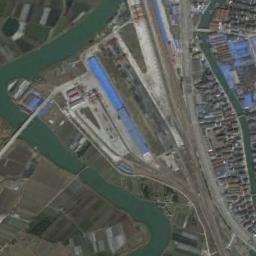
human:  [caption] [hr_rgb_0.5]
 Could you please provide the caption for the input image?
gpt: The railway station has some railways and makeshift houses and the railway station are flanked by roads and some fields .

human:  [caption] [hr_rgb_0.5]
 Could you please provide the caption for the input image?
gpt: A nice suburban railway station .

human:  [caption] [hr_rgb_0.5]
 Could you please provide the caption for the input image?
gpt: There are many buildings of different shapes beside the railway station .

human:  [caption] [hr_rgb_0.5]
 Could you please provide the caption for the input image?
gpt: The railway station is next to the farmland and the river .

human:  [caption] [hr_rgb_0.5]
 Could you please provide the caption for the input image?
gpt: There are many some farmlands and a green river beside the railway station .